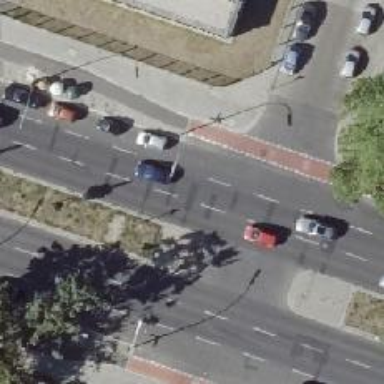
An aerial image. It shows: Uncontrolled crossing with central island on the road.